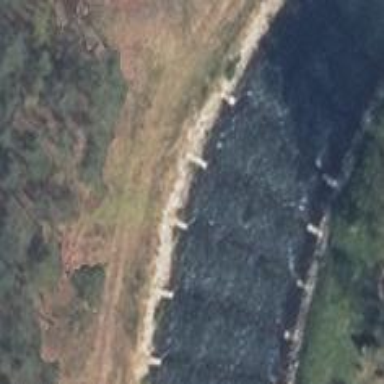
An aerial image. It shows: Weir in waterway.